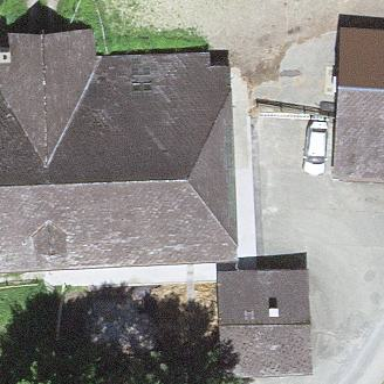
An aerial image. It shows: Farm building.